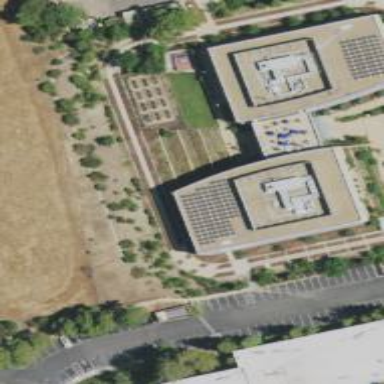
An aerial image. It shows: Office building.